Question: I have a array like this
'a = [0, "-", "-", "-", "-", "-", -0.2, -0.05, 0.25, 0.47, 0.875]'.
notice that there are some '-' in this array and only this string appears and the left are numbers.
now I apply sort on this array, just like
'''
a = [0, "-", "-", "-", "-", "-", -0.2, -0.05, 0.25, 0.47, 0.875];
console.log(a.sort((a, b) => (+a || -Infinity) - (+b || -Infinity)));
'''
or
'''
a = [0, "-", "-", "-", "-", "-", -0.2, -0.05, 0.25, 0.47, 0.875];
console.log(a.sort((a, b) => (+b || -Infinity) - (+a || -Infinity)));
'''
The results I tried are like this

so the question is.
why desc order works fine but asc order don't?
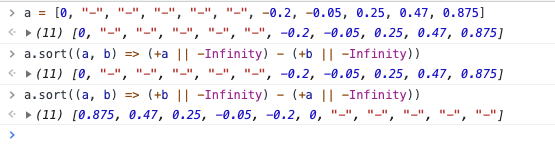
Answer: The arrays '[0, "-"]' and '["-", 0]', while different, are both correctly 'sorted' according to the sorting rules you've defined.
Understand that the javascript 'sort' method is not a stable sort. If there are multiple equivalent items in the list you are sorting, these equivalent items will be grouped together. However, within each of these groups the order is undefined.
The comparison function you are using defines '0' and '-' as being equivalent.
'+0' is falsey, so therefore '+0 || -Infinity' will return '-Infinity'.
'+"-"' resolves to 'NaN', which is also falsey, so therefore '+"-" || -Infinity' will return '-Infinity'.
The fact that the '0' happens to come before the '-' when you sort descending is just an implementation detail. Try it on a different javascript engine or try it again after the next Chrome update, and you may get a different result, which will nonetheless still be correct.
---
If you want the 0 to be treated like a number (getting a sorted result of '['-', -0.2, -0.05, 0, 0.25, 0.48, 0.875]') then you could use this:
'''
a.sort(
(l,r ) =>
(typeof(l) === 'number' ? l : -Infinity) -
(typeof(r) === 'number' ? r : -Infinity)
);
'''